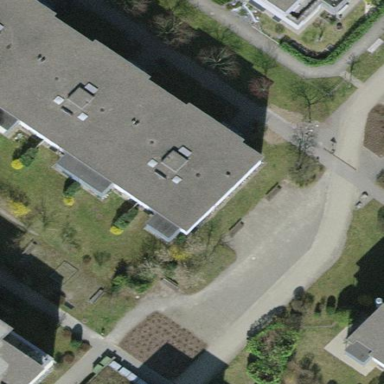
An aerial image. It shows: Modern apartment building with flat roof design.